Aerial crown-view tile of a tropical tree (Barro Colorado Island, Panama), acquired 20250818:
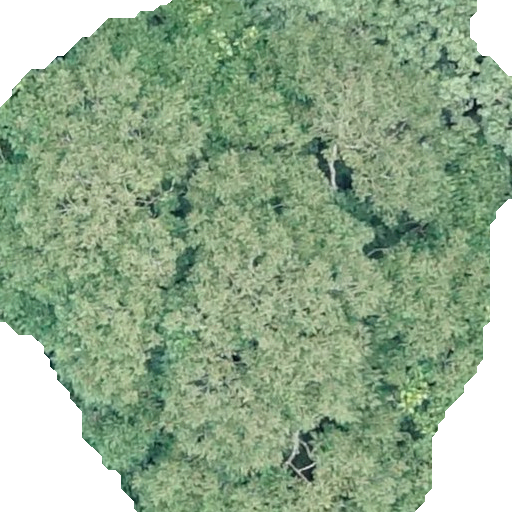
Species: Dipteryx oleifera
GBIF accepted scientific name: Dipteryx oleifera
Crown area: 376.516 m²